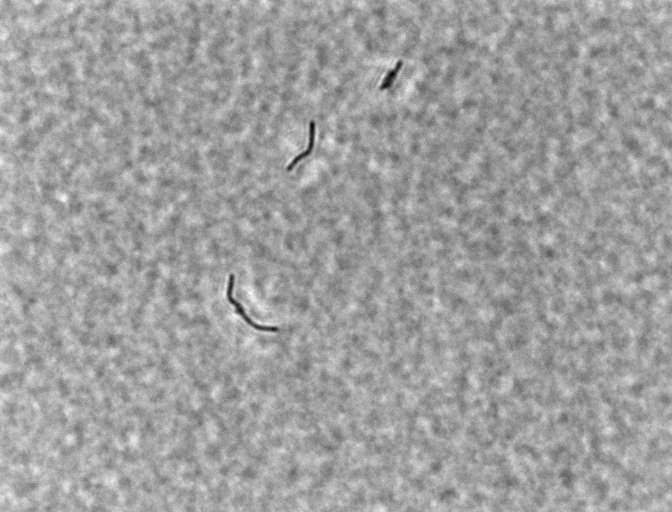
Bacillus coagulans